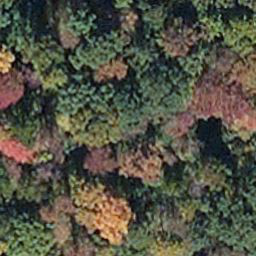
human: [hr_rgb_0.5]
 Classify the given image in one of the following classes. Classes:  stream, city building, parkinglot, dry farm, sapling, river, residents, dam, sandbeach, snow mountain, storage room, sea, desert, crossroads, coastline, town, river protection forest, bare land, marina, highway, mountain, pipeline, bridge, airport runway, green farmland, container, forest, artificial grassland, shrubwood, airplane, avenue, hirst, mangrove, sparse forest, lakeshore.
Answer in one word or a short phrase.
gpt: mangrove